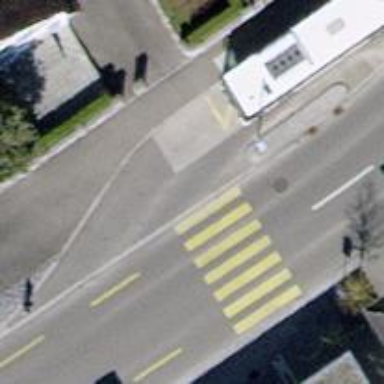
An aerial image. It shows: Marked crossing on the road.